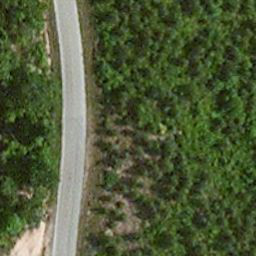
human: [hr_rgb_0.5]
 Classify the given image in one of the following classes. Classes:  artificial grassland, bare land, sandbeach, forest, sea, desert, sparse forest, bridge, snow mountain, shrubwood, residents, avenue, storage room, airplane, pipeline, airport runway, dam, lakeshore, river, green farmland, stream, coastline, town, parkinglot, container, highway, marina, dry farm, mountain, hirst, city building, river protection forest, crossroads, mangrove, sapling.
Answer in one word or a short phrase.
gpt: avenue